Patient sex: M
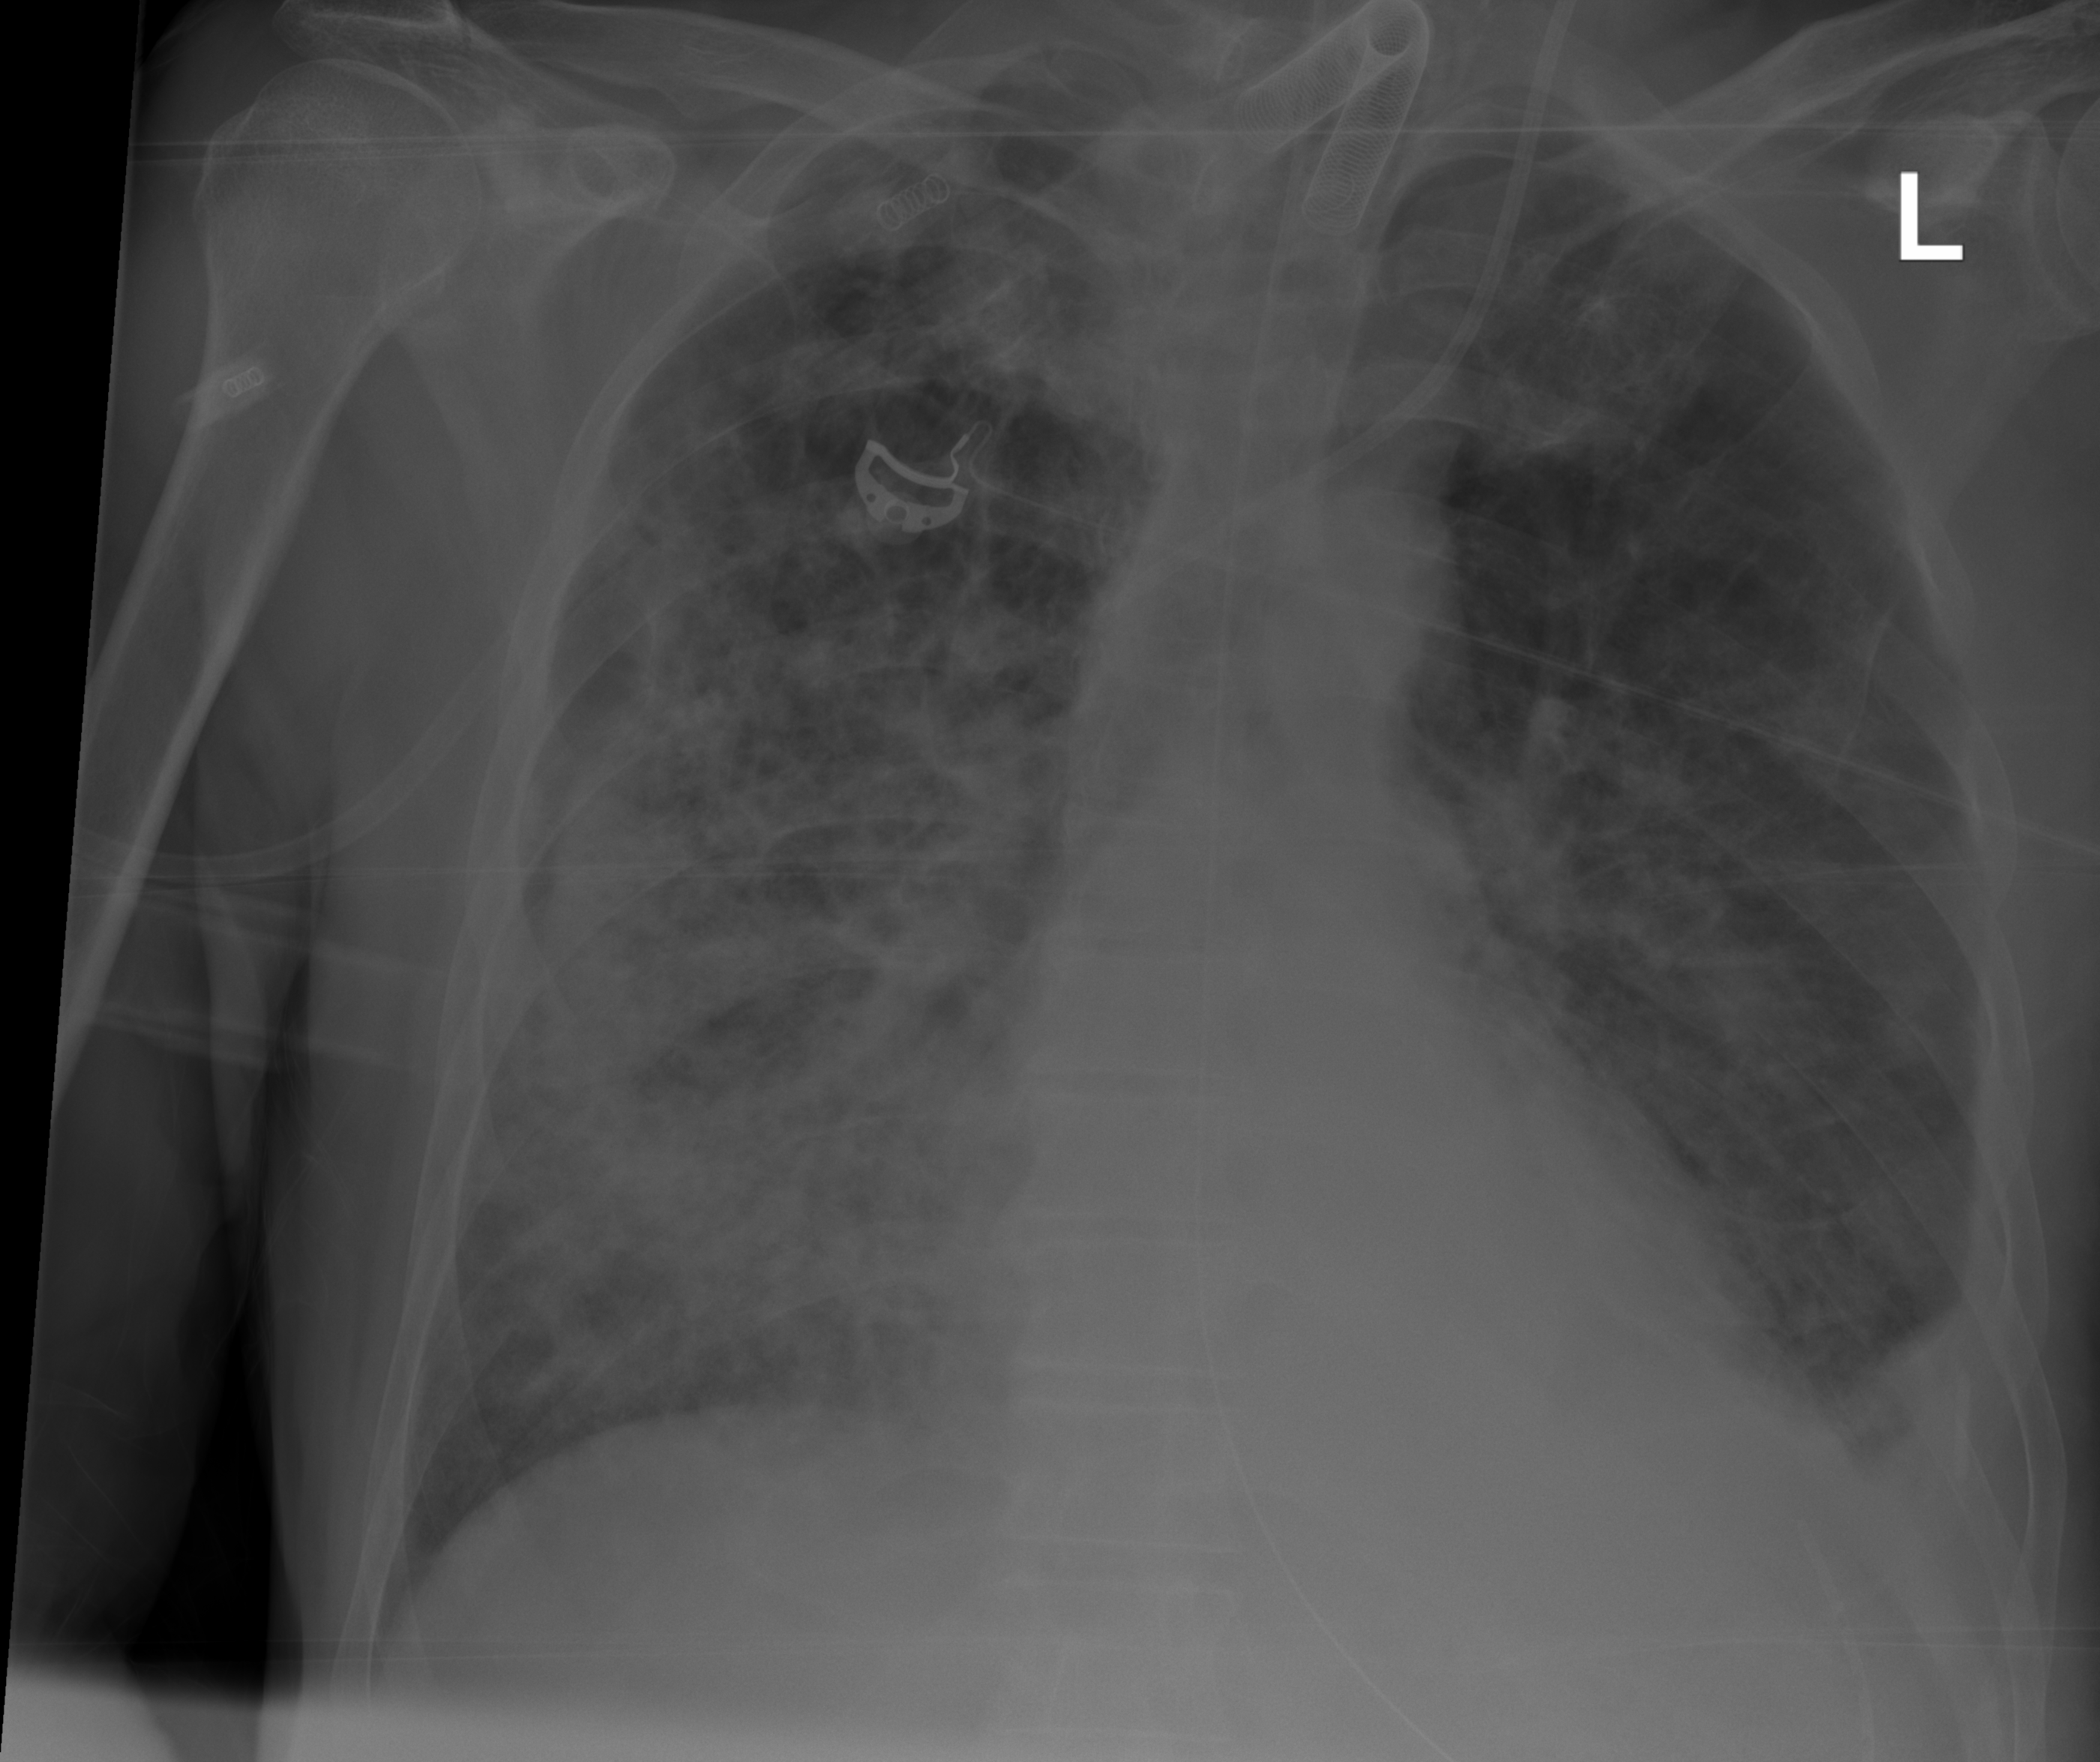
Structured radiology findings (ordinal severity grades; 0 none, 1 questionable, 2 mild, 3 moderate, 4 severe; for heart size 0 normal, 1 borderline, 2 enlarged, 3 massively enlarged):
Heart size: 0
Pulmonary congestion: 0
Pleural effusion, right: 0
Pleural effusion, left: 2
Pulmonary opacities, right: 3
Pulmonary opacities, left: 2
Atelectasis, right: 3
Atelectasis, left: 2